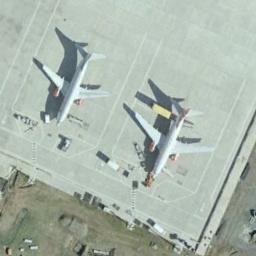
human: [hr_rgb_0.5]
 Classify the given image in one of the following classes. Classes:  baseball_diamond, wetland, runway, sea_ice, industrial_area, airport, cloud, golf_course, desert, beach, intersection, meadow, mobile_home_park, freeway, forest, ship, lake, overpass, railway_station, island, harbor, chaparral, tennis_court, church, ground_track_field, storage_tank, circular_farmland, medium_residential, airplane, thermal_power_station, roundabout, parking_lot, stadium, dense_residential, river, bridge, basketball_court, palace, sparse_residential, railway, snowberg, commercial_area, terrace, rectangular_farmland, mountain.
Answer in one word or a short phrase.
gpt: airplane